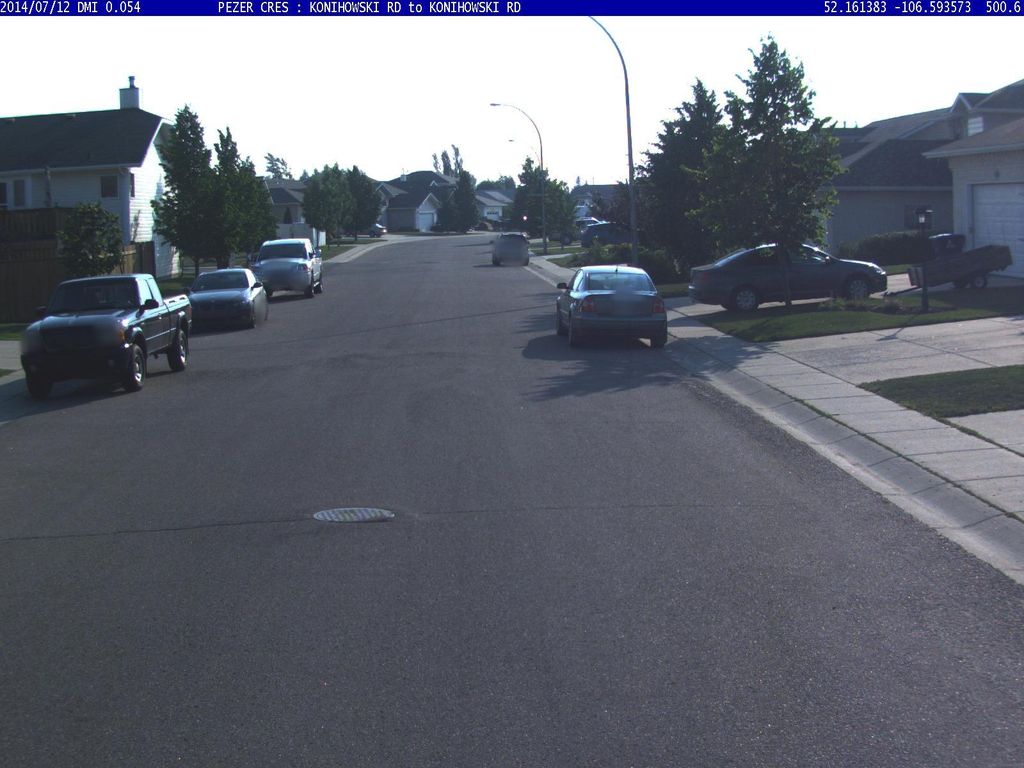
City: saskatoon